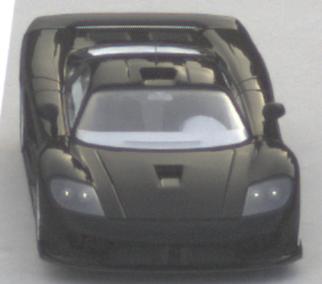
Make: Saleen
Model: S7
Detailed model: -
Model produced from: 2000
Model produced until: 2008
Doors: 2
Color: black
Road condition: dry road
Daytime: morning or afternoon
Contrast: low contrast